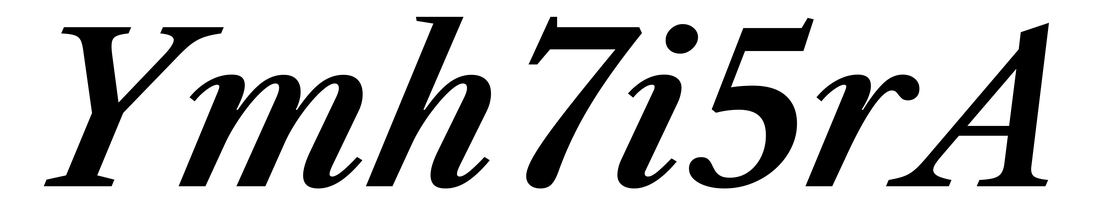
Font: LibreCaslonText-Italic_SemiBold_Italic